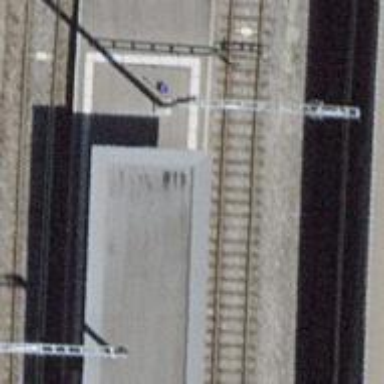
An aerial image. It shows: Railway siding with one electrified track and contact line for powering the train.